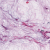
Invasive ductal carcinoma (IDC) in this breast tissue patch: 0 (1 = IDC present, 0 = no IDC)